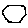
Label: hexagon